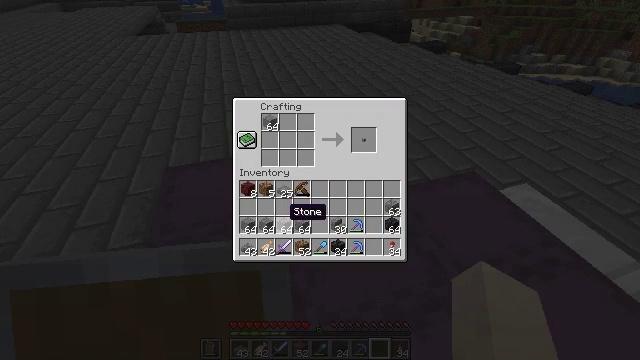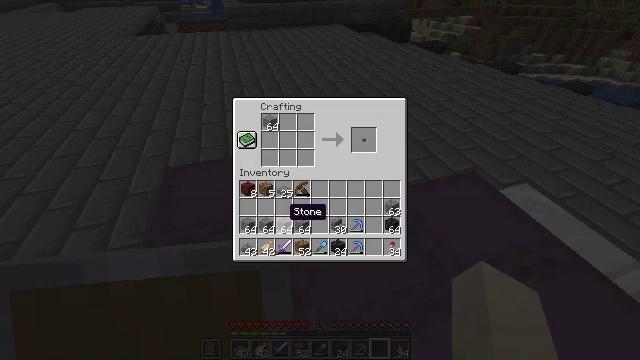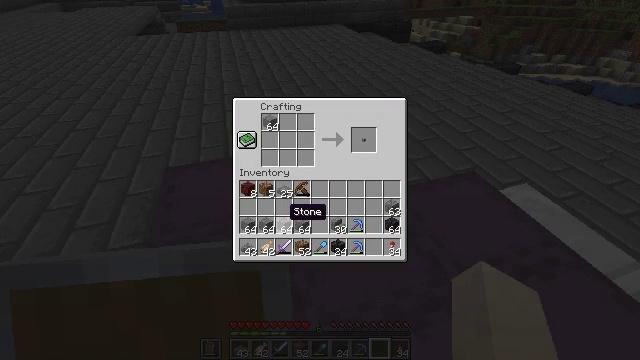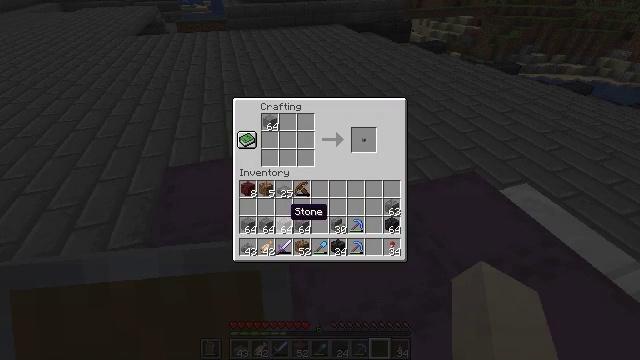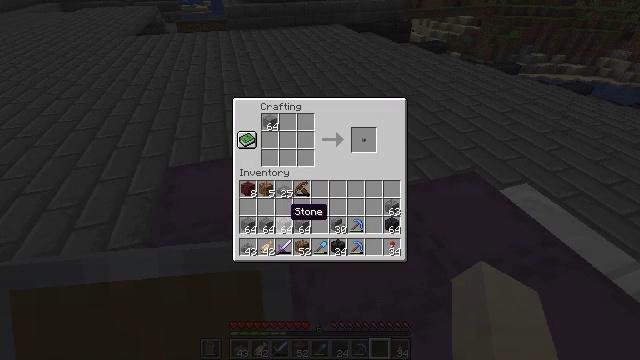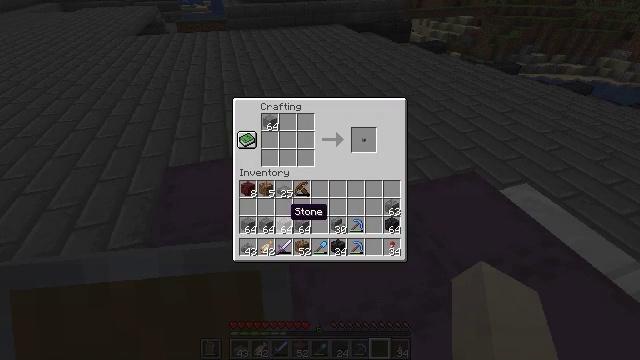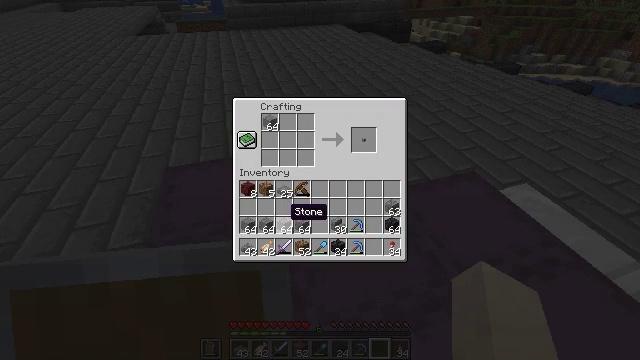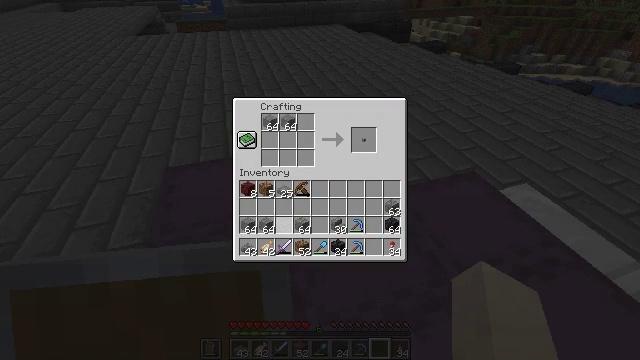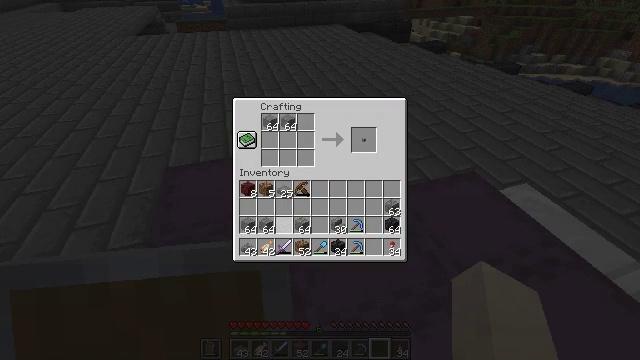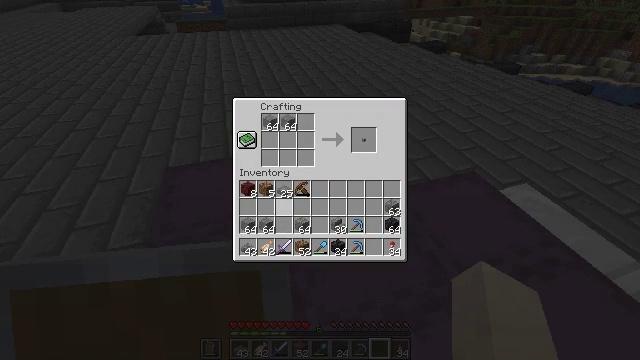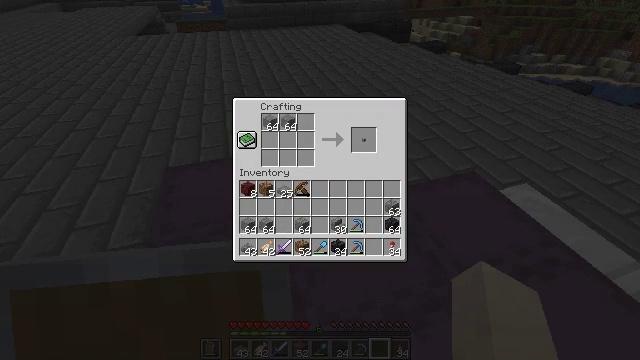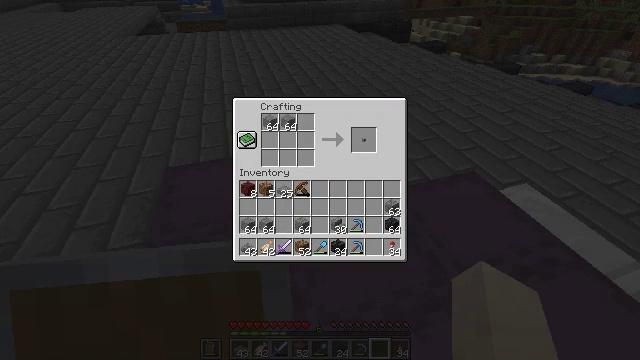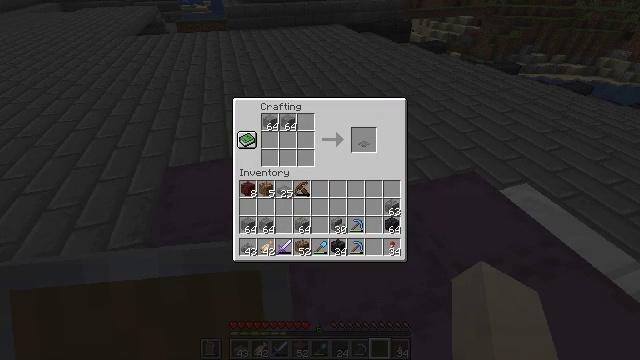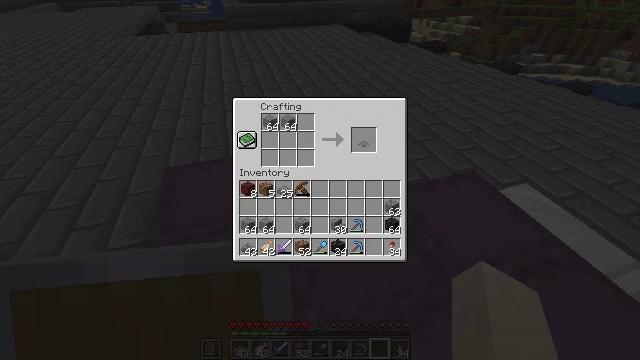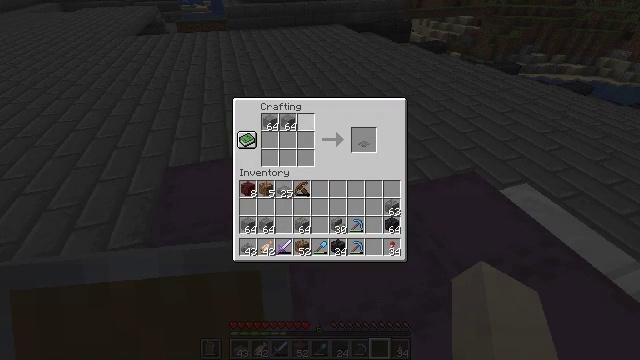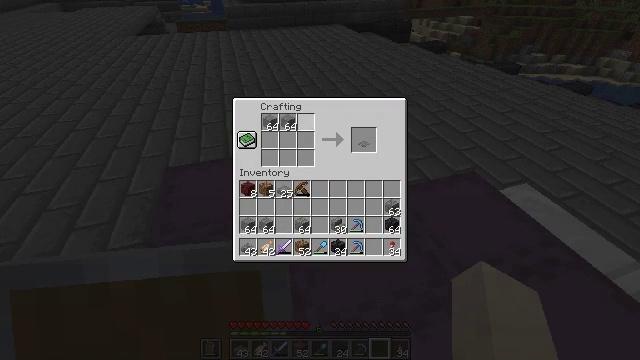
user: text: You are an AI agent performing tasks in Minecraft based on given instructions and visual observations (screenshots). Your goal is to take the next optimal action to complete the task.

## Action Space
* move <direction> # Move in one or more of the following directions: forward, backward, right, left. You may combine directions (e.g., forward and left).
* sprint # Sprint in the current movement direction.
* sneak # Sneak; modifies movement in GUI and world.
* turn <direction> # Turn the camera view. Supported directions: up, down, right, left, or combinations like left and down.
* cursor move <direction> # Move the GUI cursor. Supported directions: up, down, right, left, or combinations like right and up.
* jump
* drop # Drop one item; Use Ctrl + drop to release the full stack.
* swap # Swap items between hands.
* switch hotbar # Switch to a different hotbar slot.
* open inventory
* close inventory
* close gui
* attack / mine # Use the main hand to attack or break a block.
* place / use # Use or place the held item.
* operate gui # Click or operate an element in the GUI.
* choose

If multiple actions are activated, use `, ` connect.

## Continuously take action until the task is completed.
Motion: motion action
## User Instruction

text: Use the crafting table to make a stone slab.
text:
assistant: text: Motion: sneak
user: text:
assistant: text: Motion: sneak
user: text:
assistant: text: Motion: sneak
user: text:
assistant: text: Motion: sneak
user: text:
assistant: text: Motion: sneak
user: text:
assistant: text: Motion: sneak
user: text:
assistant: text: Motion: sneak, choose
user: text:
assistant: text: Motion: sneak, choose
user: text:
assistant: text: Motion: sneak, cursor move up
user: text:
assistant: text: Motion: sneak, cursor move right and up
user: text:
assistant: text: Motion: sneak, cursor move right and up
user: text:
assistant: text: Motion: sneak, cursor move up
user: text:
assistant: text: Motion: no_op
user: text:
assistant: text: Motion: no_op
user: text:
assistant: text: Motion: cursor move left
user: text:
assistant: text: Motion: cursor move left
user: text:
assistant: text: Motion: no_op
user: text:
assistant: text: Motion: no_op
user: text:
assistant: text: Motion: choose
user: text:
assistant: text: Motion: choose
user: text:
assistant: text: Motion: choose
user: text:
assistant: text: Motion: cursor move right
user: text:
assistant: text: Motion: no_op
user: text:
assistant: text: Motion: no_op
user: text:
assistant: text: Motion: operate gui
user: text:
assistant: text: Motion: operate gui
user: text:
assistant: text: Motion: no_op
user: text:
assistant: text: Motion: no_op
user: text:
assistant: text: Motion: cursor move right
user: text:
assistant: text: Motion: sneak, cursor move right